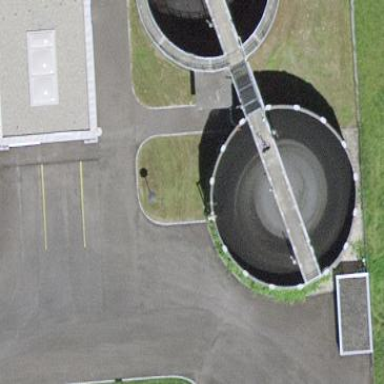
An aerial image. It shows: Silo.